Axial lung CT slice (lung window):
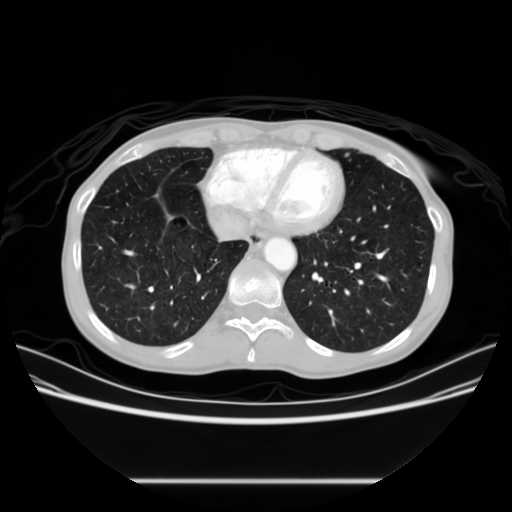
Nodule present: no